Question: How can I change the priority for different auto completion options in CSS/LESS files?
Example:
When I quickly enter "dib" followed by tab, that should be converted to "display: inline-block;" as configured in the CSS Live Template settings.
But unfortunately, PhpStorm decided it would make more sense to convert the shortcut to "drop-initial-before-adjust" instead... (see attached screenshot)
Is there a way to change this behavior?

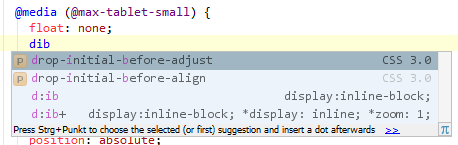
Answer: Enabling "Fuzzy search among css abbreviations" in the Emmet settings does exactly what I wanted.